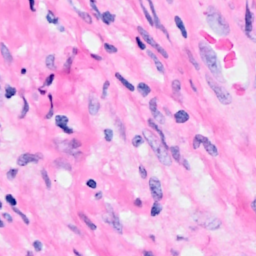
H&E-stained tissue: Breast